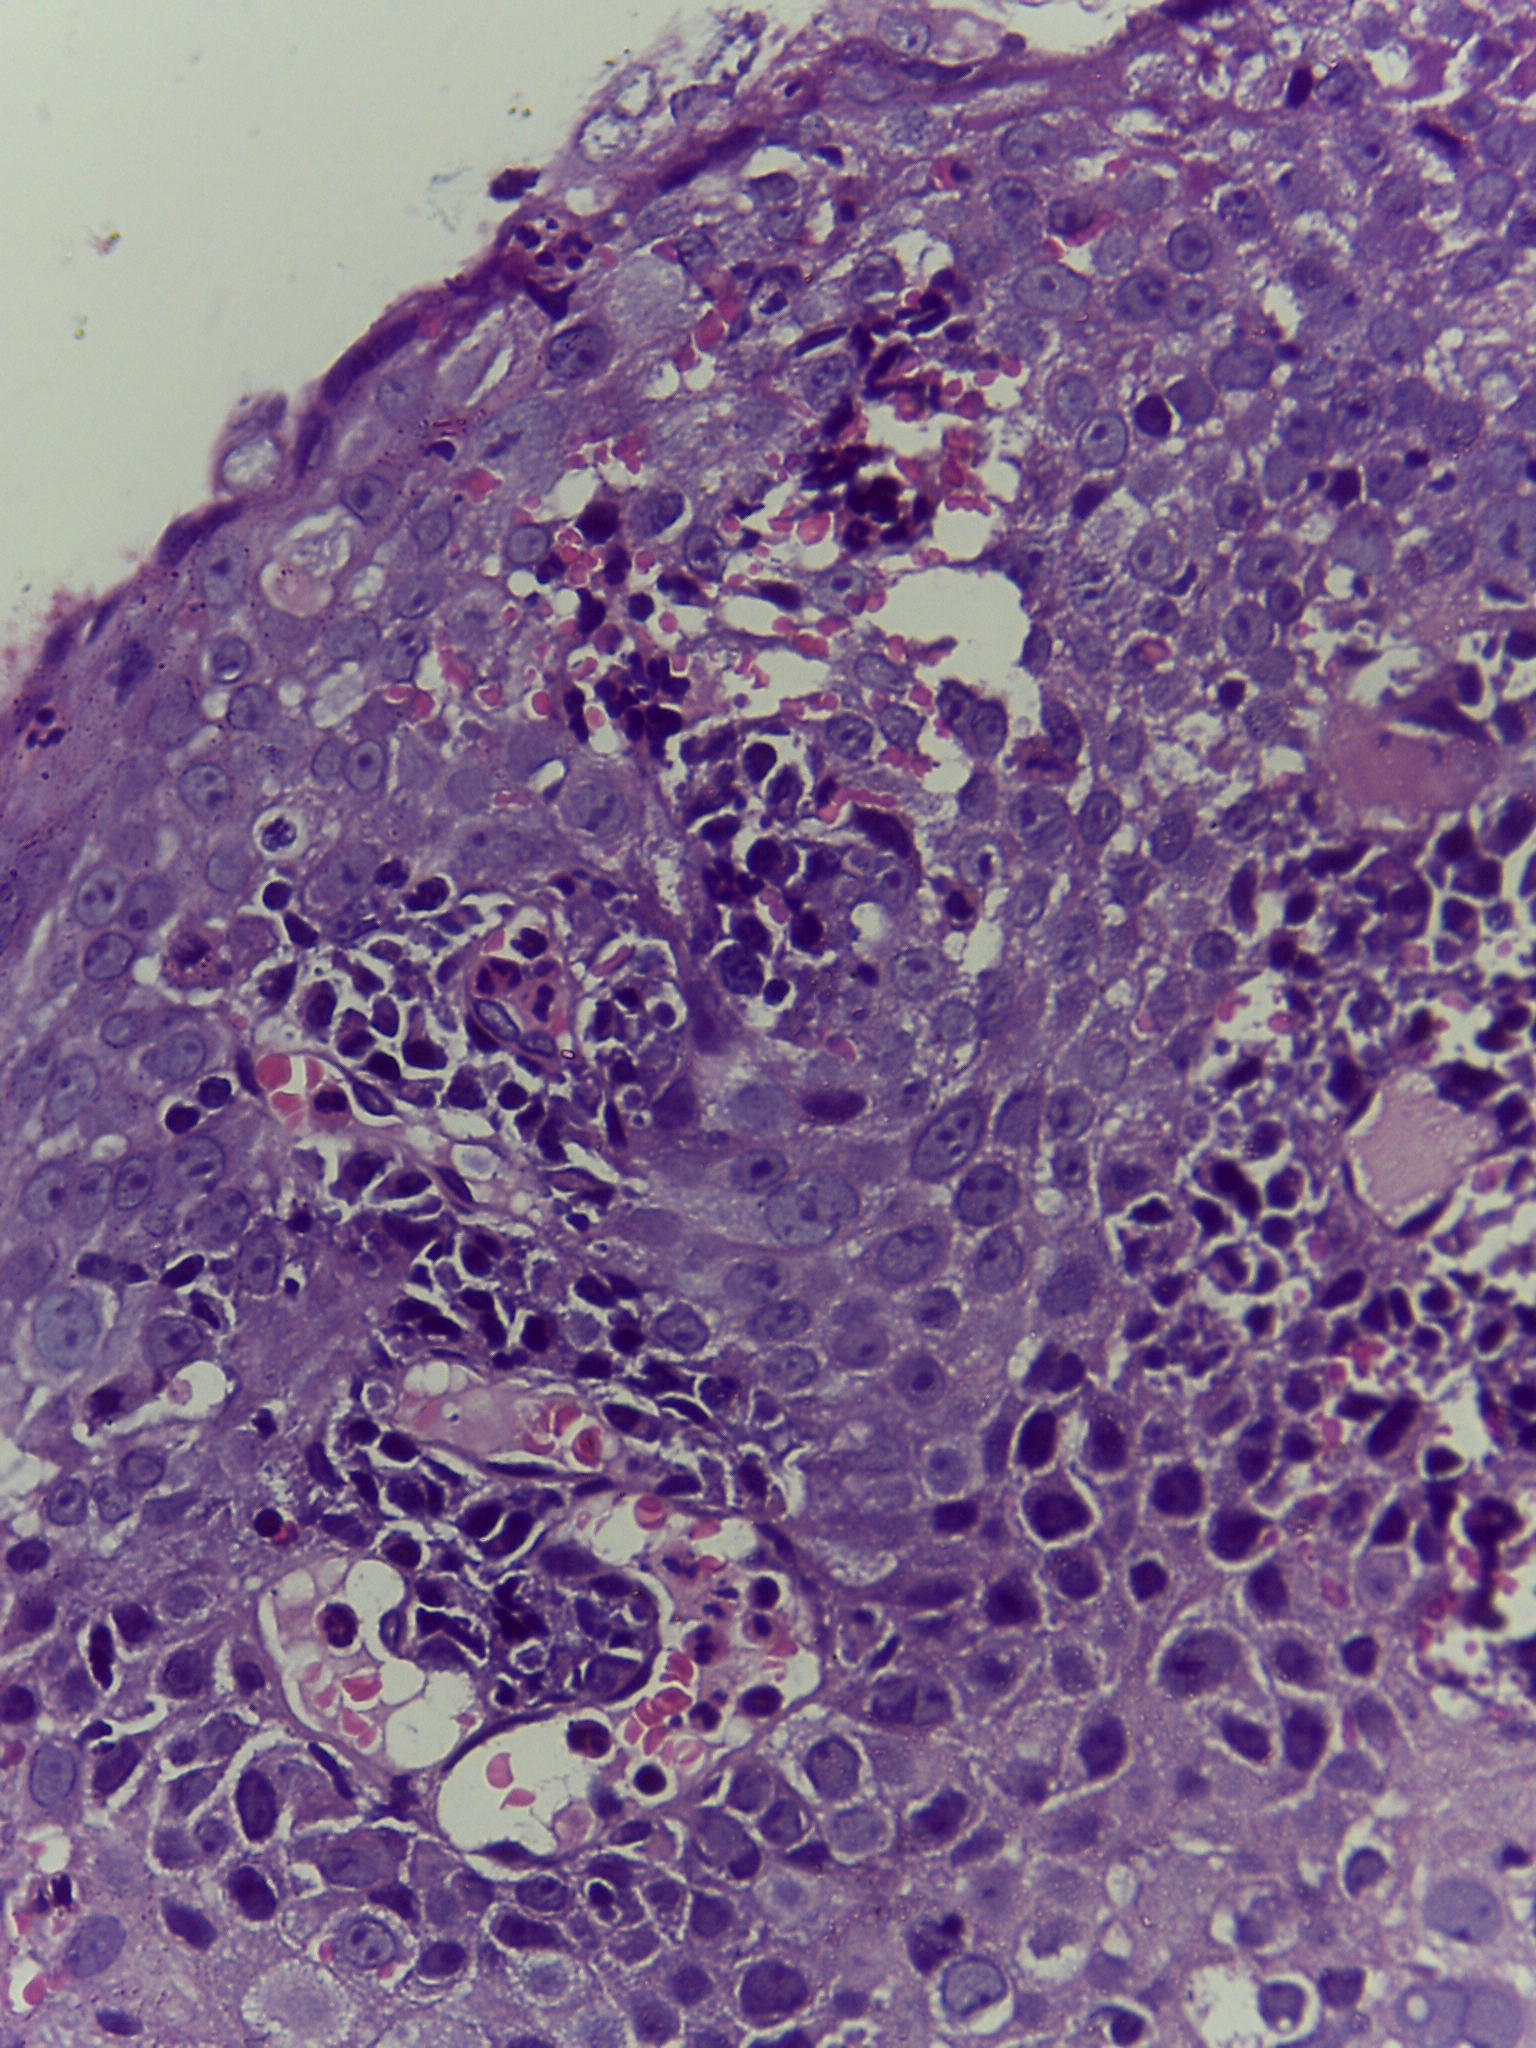
Diagnosis: OSCC